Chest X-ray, AP view. Patient: 66 years old, sex M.
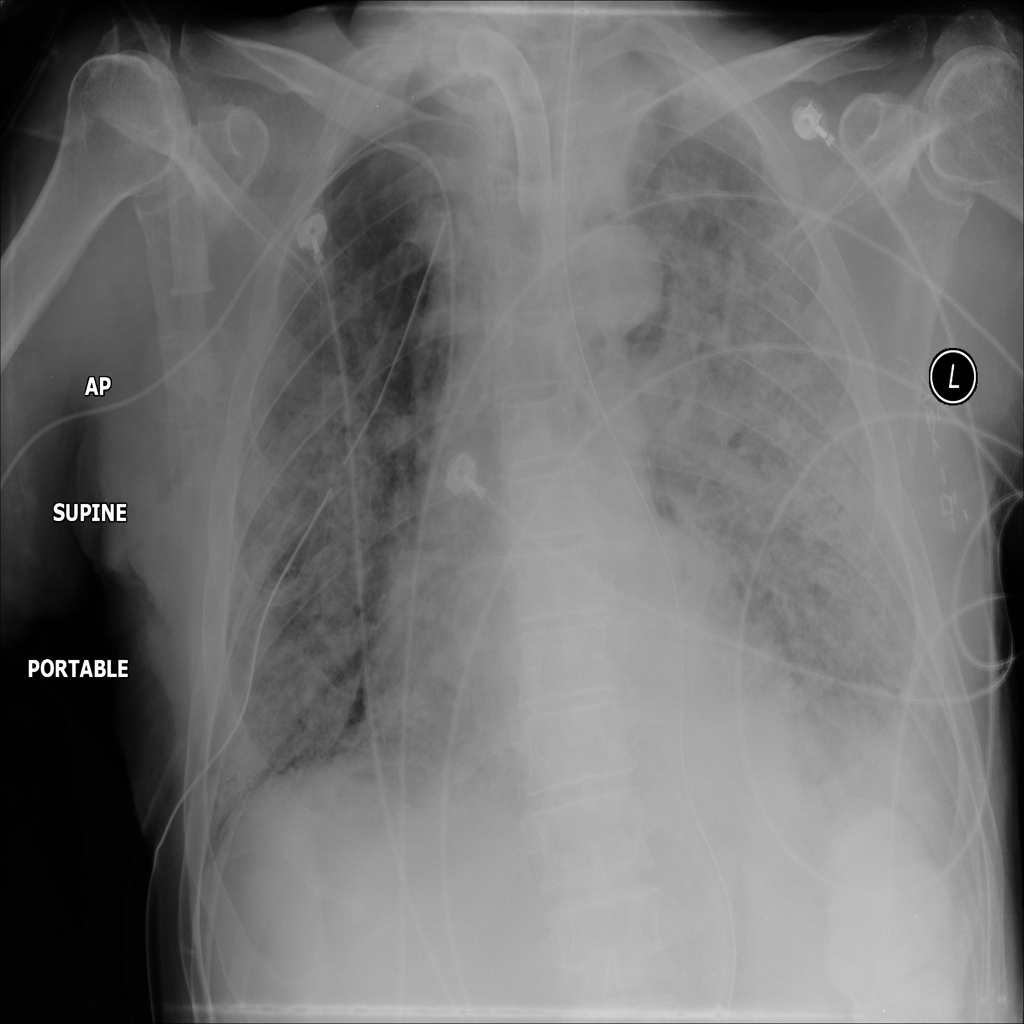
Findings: Infiltration, Pneumothorax